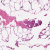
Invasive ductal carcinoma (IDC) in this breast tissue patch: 0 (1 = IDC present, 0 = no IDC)